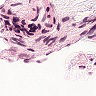
Metastatic tissue present: no